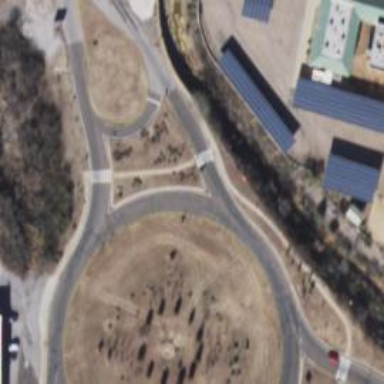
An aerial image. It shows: Roundabout on trunk highway with asphalt surface.